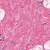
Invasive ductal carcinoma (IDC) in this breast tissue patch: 0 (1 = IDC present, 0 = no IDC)